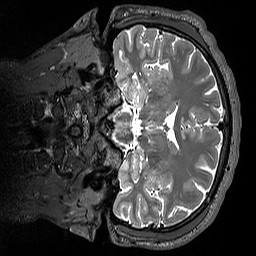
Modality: T2w
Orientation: coronal
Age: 30
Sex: female
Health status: healthy
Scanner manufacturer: siemens
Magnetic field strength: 3 T
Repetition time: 3.2 s
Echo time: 0.412 s